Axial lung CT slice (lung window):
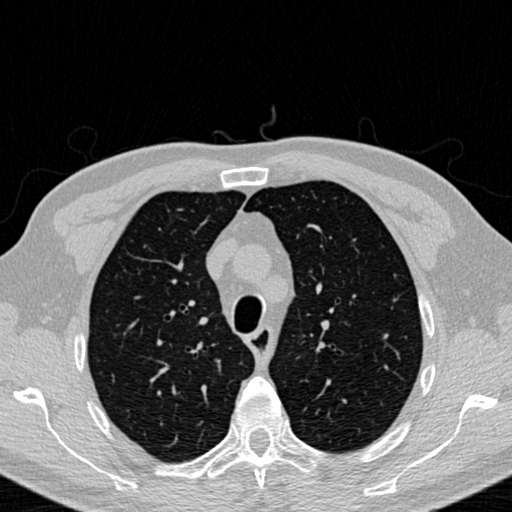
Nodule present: no